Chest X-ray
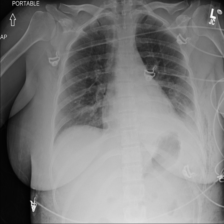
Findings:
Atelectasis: positive
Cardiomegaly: negative
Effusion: positive
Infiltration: negative
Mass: negative
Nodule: negative
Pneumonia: negative
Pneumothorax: negative
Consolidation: negative
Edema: negative
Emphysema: positive
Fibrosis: negative
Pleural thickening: negative
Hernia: negative